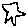
Label: star